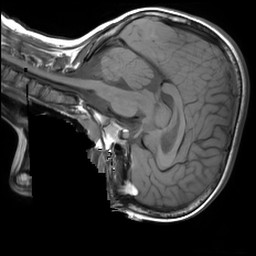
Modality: T1w
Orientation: sagittal
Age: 9
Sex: female
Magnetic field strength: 3 T